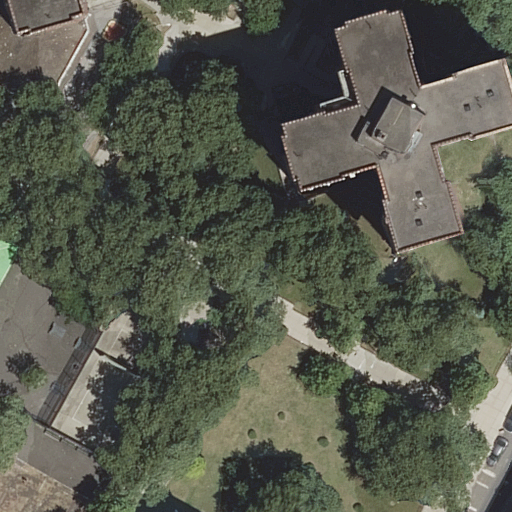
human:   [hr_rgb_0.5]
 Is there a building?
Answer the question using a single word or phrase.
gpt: yes

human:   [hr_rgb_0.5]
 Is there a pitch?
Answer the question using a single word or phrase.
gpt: yes

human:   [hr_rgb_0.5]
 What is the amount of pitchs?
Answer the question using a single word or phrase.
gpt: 3

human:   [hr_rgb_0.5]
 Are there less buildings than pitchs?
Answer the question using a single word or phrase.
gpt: yes

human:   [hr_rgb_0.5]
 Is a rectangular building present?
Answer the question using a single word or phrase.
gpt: yes

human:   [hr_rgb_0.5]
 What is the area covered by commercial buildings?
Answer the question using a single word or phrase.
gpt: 0m2

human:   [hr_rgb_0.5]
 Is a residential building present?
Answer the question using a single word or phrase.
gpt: yes

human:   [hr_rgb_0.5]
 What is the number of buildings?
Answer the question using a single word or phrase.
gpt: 2

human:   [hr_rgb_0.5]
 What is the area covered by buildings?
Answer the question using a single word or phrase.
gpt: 641m2

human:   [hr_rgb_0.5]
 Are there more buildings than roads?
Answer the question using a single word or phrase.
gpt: no

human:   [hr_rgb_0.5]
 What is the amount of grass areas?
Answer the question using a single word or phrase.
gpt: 1

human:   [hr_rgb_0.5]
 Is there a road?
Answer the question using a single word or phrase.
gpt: yes

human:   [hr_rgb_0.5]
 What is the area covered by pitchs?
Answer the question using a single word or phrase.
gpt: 1164m2

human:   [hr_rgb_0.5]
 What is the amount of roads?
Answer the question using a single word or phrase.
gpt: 8

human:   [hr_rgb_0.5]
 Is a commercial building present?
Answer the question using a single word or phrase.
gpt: no

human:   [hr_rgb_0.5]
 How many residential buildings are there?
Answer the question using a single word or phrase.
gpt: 2

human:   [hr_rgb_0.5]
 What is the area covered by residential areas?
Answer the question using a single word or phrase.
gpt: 803m2

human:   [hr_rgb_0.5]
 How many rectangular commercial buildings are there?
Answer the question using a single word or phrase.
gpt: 0

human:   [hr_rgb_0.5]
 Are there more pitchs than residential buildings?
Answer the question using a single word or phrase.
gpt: yes

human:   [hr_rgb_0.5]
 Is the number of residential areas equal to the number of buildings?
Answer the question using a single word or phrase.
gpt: no

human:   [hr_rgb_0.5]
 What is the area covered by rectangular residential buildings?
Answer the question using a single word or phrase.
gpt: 7m2

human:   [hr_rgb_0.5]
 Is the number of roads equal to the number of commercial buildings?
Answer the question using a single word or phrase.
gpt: no

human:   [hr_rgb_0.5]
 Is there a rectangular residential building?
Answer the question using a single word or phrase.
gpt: yes

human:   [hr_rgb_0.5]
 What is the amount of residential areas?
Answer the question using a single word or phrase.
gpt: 1

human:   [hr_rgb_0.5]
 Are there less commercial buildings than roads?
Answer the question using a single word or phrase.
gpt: yes

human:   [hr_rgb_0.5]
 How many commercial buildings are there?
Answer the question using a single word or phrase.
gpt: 0

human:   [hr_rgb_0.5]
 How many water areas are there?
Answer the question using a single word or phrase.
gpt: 0

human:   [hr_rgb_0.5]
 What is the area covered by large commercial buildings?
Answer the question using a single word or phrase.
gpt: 0m2

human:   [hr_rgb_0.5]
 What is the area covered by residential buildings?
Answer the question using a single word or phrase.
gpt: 641m2

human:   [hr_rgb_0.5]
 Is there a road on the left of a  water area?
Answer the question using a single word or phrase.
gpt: no

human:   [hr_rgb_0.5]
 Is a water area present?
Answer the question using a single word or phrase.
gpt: no

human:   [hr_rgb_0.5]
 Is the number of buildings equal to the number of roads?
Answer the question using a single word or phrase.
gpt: no

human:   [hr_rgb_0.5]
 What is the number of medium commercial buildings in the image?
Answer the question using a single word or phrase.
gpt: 0

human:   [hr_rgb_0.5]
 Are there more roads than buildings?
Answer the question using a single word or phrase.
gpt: yes

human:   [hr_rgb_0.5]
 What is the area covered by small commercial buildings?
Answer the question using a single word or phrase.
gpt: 0m2

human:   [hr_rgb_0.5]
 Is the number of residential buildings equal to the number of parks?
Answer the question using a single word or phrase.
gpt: no

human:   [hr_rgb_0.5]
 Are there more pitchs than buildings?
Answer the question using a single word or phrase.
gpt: yes

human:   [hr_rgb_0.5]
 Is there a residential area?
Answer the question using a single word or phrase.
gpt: yes

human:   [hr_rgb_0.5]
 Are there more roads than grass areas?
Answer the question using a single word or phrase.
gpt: yes

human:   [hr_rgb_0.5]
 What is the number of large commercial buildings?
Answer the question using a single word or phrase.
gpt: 0

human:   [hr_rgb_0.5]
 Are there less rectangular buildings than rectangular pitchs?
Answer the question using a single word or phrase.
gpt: yes

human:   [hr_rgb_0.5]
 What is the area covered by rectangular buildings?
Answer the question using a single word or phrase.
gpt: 7m2

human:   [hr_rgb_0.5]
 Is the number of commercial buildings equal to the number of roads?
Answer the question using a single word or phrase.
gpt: no

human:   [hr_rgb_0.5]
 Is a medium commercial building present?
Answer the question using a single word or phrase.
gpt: no

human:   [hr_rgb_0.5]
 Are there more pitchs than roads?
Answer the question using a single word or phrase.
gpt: no

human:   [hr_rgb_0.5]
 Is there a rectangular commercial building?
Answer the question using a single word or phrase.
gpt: no

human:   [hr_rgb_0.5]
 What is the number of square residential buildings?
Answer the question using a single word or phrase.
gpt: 0

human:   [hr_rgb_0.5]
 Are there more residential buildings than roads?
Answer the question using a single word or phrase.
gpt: no

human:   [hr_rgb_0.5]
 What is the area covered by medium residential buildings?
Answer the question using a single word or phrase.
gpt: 0m2

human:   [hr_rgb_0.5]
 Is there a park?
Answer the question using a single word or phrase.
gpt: yes

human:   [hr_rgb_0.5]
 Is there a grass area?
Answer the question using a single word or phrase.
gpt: yes

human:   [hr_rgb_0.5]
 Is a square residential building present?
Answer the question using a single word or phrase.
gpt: no

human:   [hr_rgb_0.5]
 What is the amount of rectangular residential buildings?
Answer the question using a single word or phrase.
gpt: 1

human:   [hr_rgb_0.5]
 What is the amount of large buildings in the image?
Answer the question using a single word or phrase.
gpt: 1

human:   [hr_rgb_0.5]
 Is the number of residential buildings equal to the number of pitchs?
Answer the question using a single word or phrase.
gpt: no

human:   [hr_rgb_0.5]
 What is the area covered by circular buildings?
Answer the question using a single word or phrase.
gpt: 0m2

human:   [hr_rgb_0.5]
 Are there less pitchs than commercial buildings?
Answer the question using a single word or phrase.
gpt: no

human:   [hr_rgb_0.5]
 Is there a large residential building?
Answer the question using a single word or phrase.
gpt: yes

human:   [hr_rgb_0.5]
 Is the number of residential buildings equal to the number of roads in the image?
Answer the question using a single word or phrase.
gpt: no

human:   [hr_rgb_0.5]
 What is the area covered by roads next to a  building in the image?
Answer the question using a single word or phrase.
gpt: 0m2

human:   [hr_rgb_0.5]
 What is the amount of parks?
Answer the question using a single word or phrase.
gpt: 1

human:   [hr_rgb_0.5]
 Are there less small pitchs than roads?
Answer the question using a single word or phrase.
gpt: yes

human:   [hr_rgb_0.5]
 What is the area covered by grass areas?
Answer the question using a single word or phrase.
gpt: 795m2

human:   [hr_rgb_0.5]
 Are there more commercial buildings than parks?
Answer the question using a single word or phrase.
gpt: no